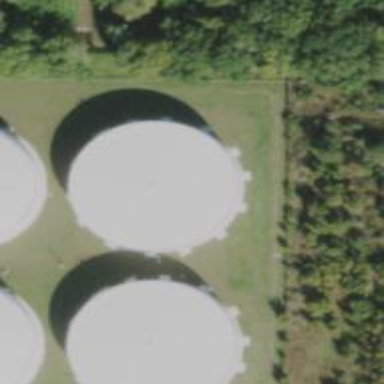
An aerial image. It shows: Storage tank used for holding water.